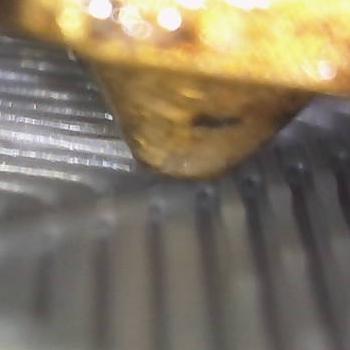
Flow rate: 48%